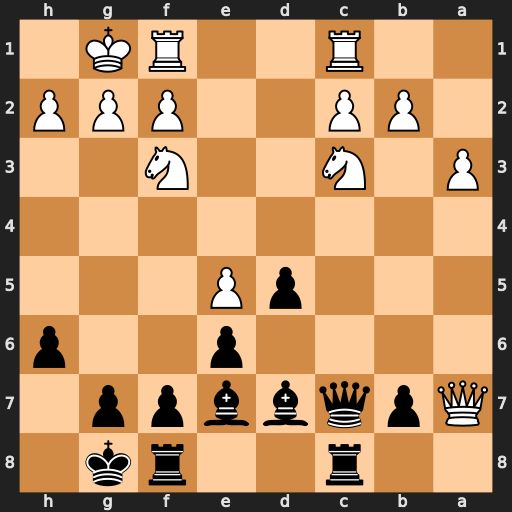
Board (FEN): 2r2rk1/Qpqbbpp1/4p2p/3pP3/8/P1N2N2/1PP2PPP/2R2RK1
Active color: b
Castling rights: -
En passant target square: -
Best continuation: Bc5 Qxc5 Qxc5